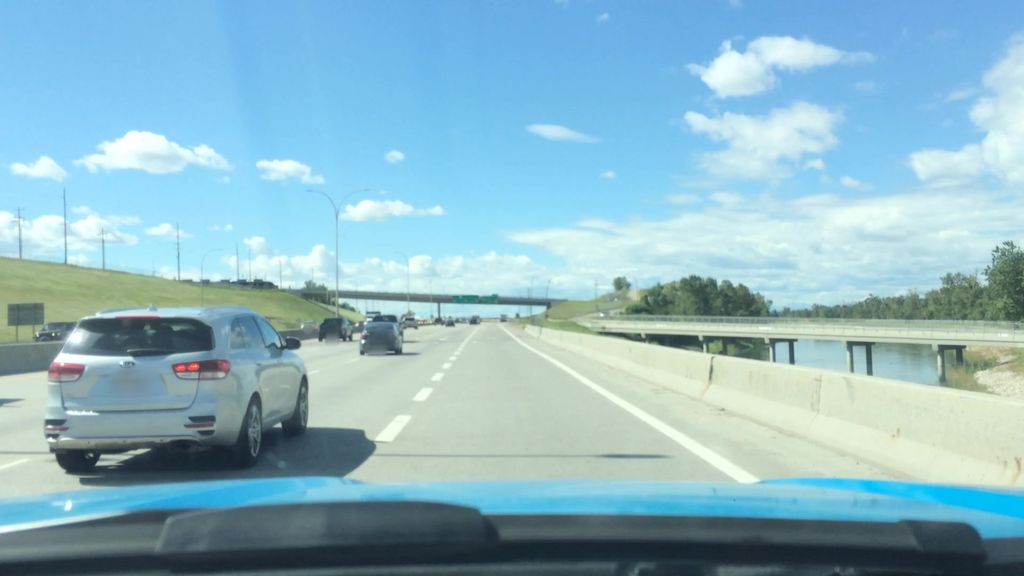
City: calgary